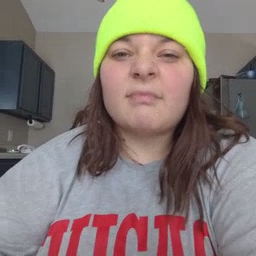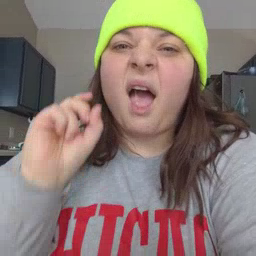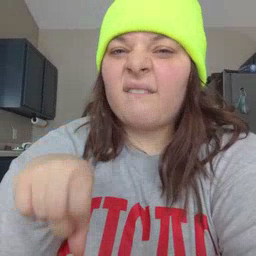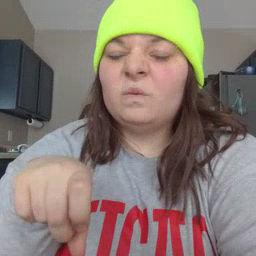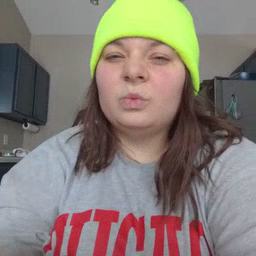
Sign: haveto